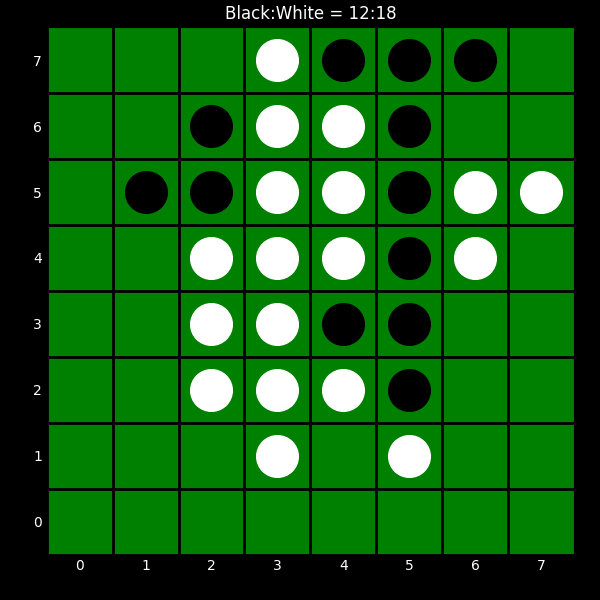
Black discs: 12
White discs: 18